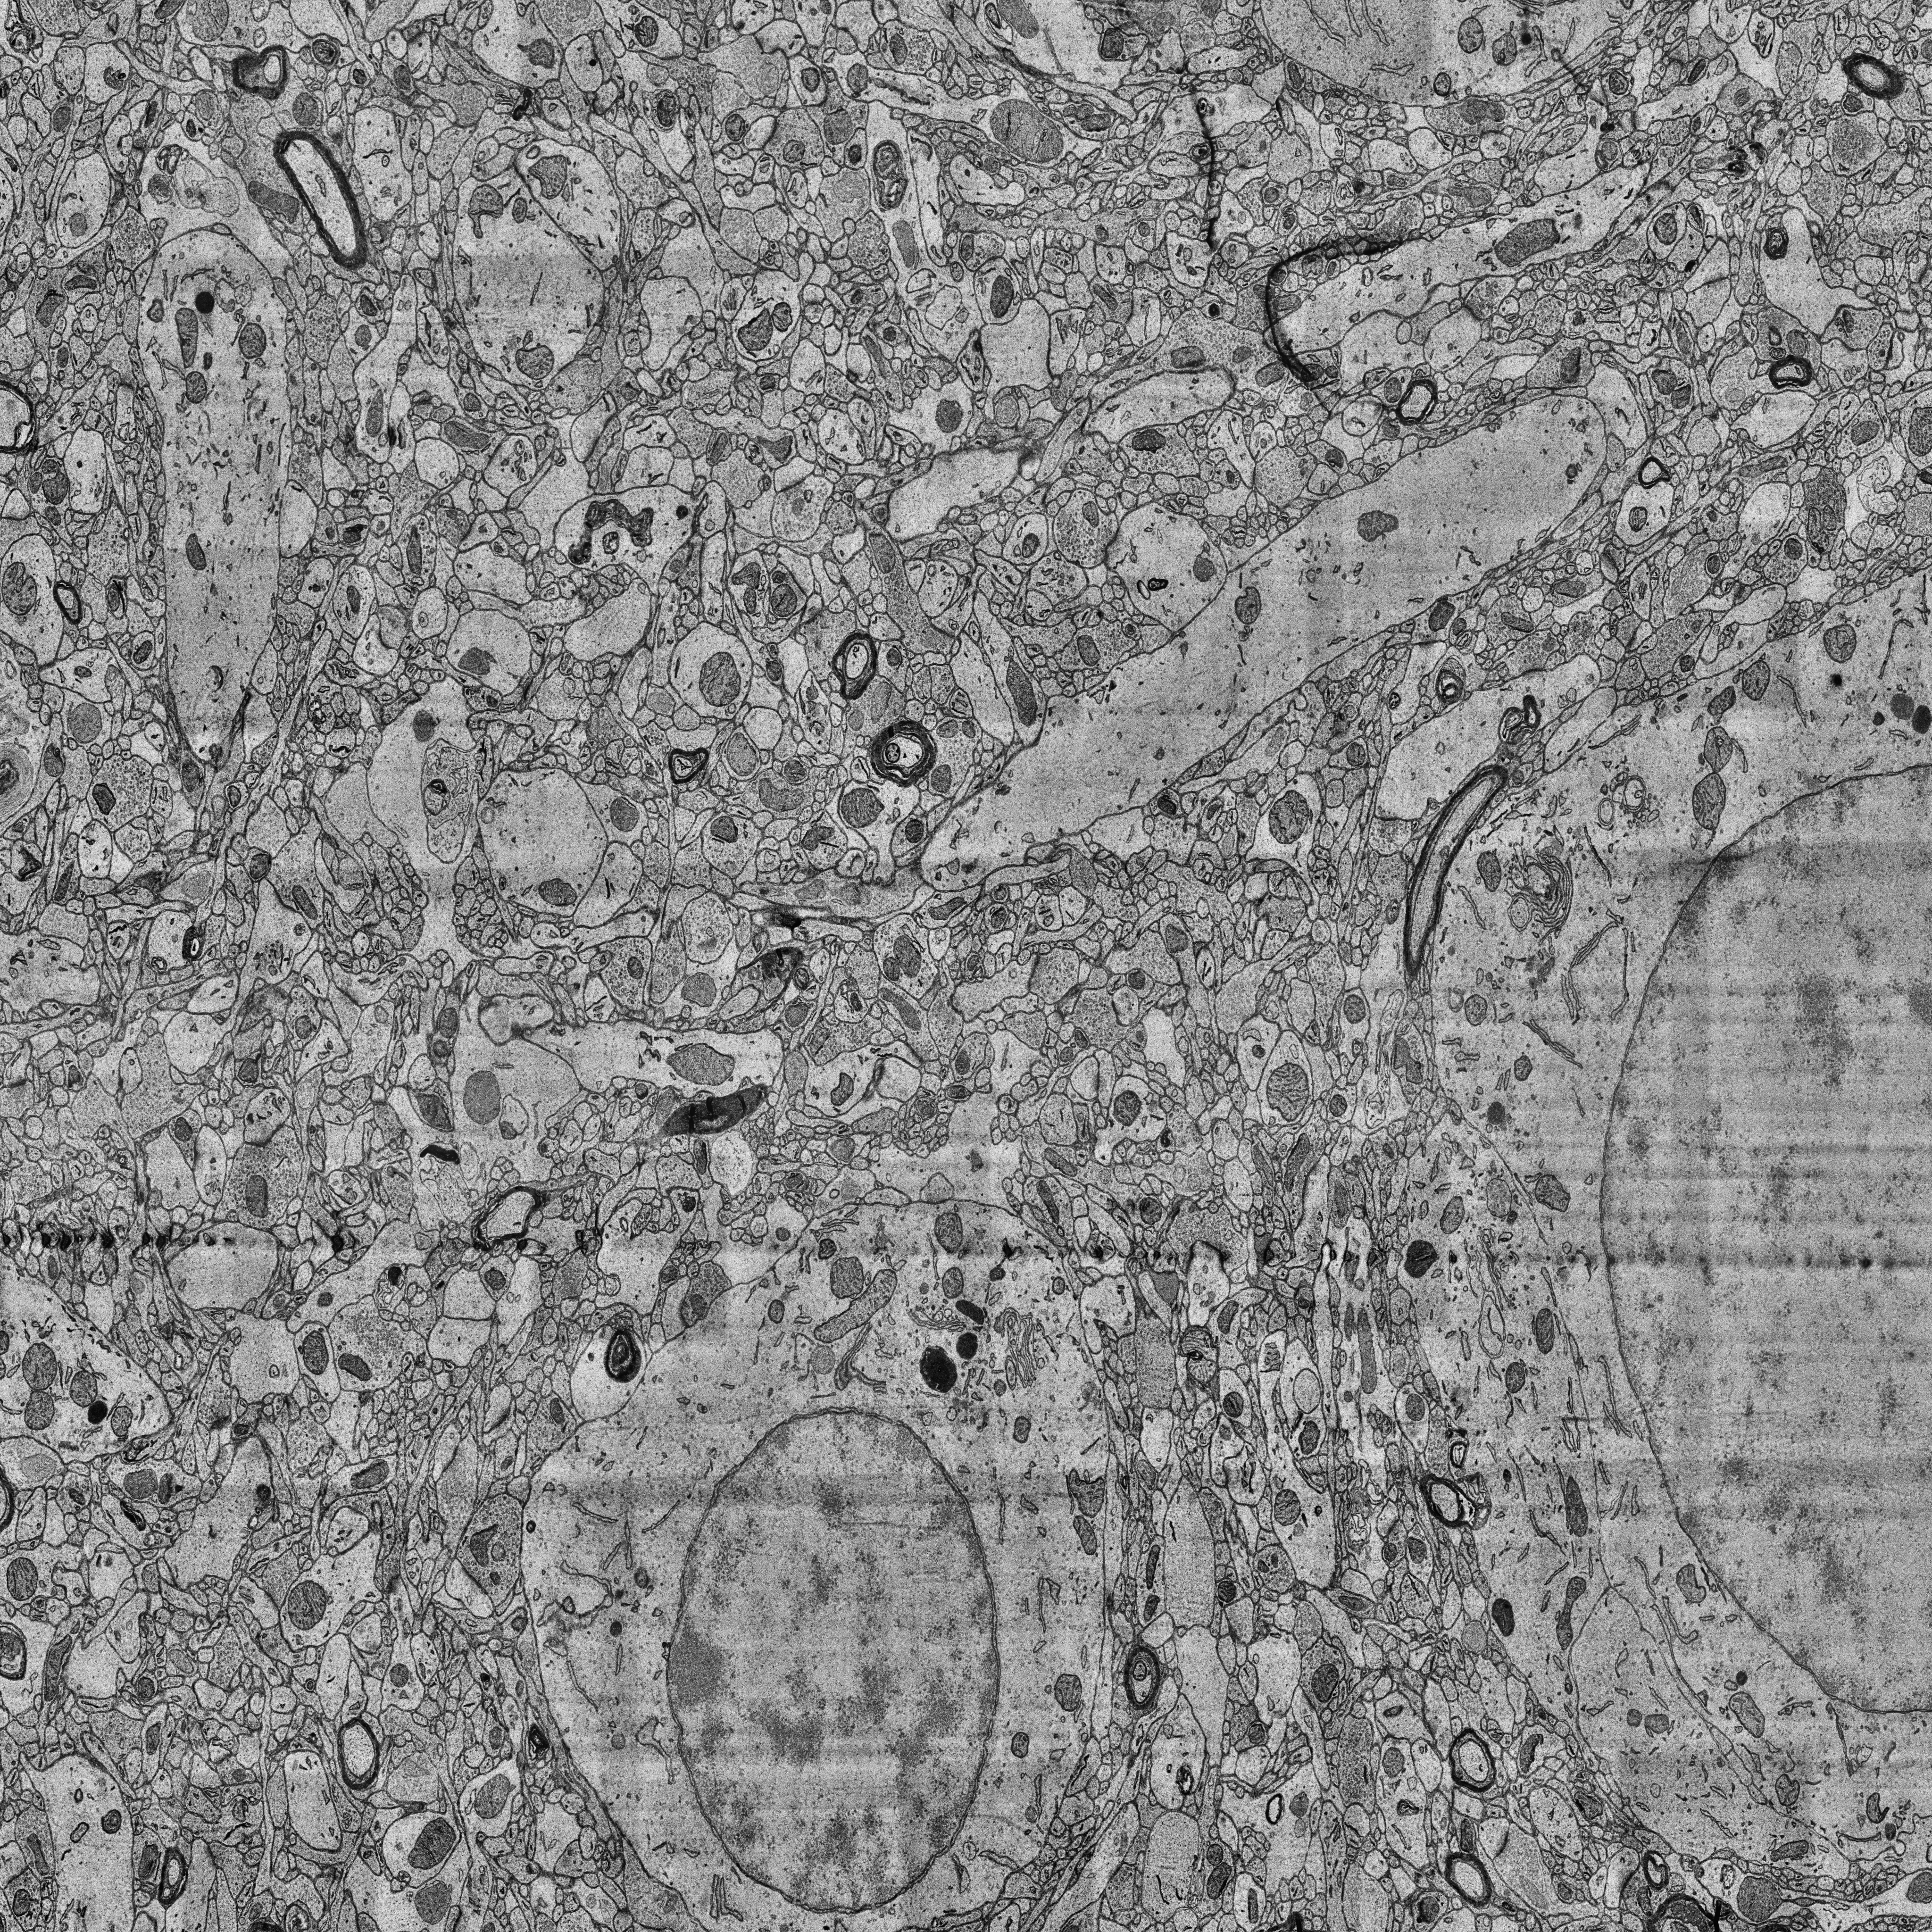
Electron microscopy slice of human cortex tissue
Slice depth (z): 371
Mitochondria instances in slice: 424